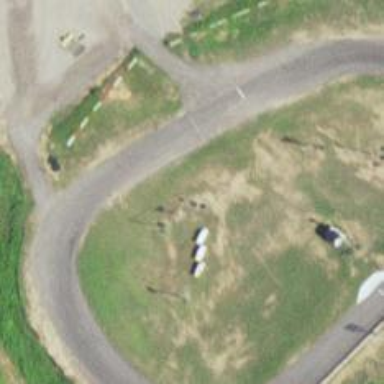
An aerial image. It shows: Sports center tailored for motor sports enthusiasts.